Field crop: maize
Growth stage: 2
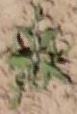
Species: atriplex